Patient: sex M, age 49
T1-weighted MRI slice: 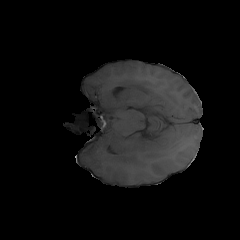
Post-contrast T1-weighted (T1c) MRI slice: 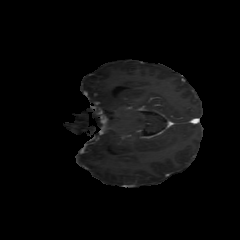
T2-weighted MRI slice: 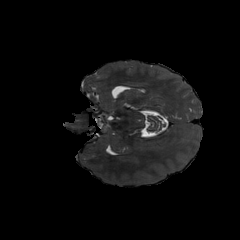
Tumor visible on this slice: no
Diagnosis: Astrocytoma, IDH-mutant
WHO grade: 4